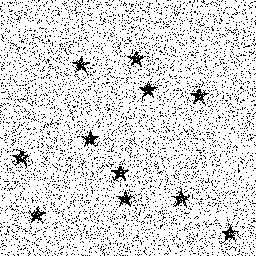
Squares: 0
Triangles: 0
Stars: 11
Total shapes: 11